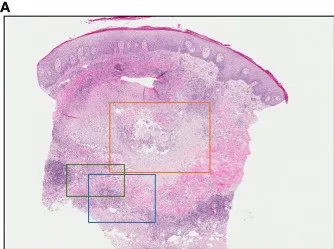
Punch biopsy of lesion following intralesional-IL-2 and BCG. No evidence of residual melanoma, central necrosis.
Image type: pathology (h&e)